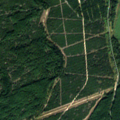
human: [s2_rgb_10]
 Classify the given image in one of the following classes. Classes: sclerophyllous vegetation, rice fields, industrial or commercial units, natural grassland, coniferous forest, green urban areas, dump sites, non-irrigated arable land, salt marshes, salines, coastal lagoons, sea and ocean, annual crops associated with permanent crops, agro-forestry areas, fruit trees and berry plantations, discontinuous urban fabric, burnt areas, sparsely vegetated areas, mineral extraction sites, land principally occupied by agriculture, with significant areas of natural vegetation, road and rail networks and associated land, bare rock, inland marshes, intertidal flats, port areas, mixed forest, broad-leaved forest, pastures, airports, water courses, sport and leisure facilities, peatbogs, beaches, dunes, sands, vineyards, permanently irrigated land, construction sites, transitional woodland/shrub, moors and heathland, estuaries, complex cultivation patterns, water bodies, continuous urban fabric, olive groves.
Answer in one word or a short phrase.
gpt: coniferous forest, mixed forest, coastal lagoons